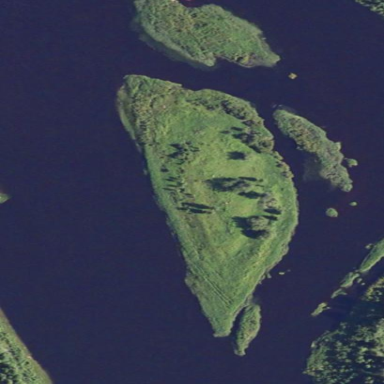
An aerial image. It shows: Islet.